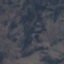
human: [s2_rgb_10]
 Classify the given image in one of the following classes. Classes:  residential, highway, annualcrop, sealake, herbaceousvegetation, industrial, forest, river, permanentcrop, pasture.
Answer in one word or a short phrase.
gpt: HerbaceousVegetation